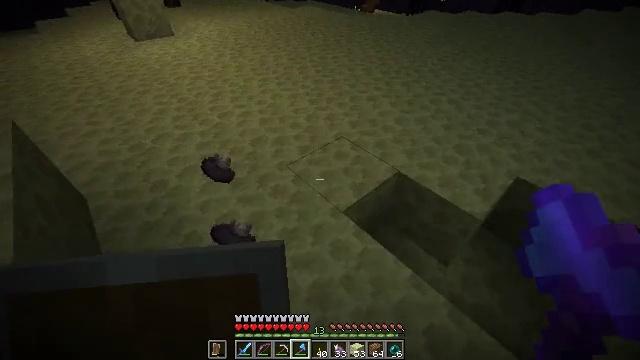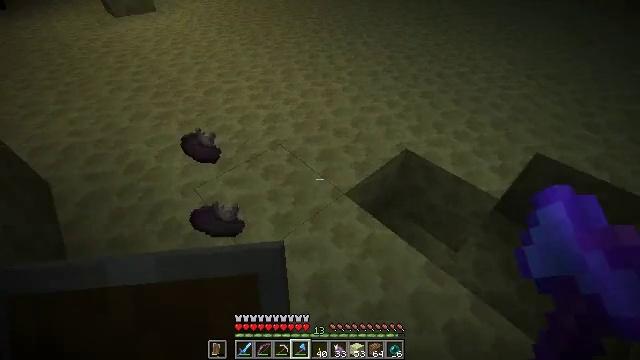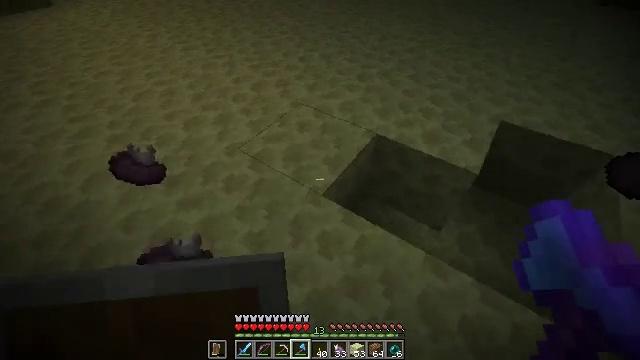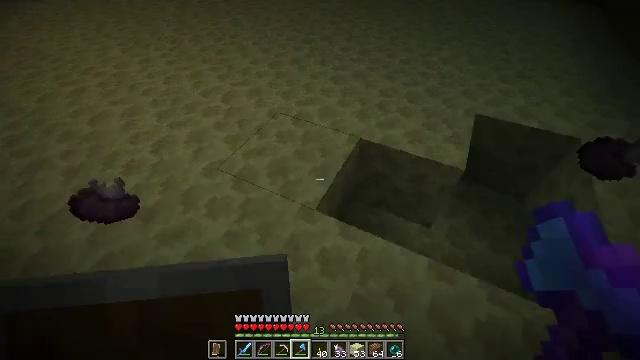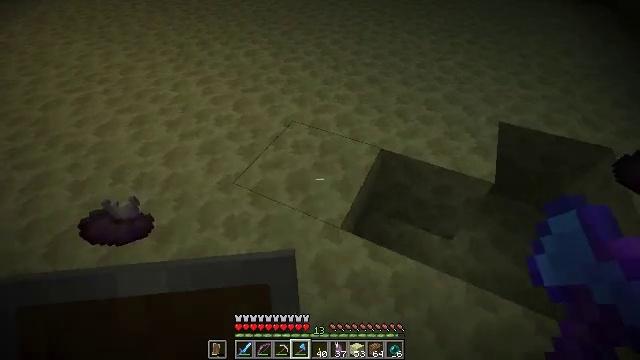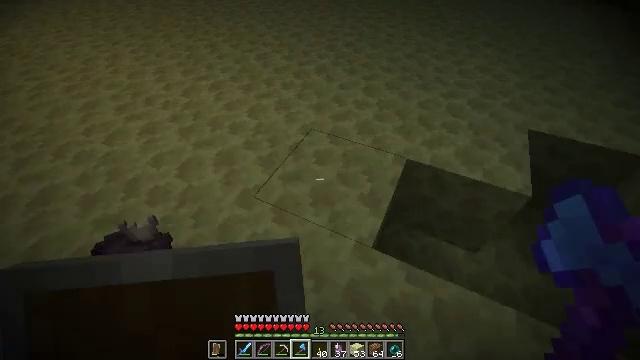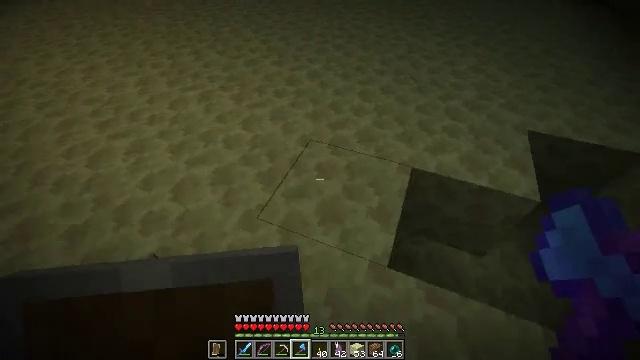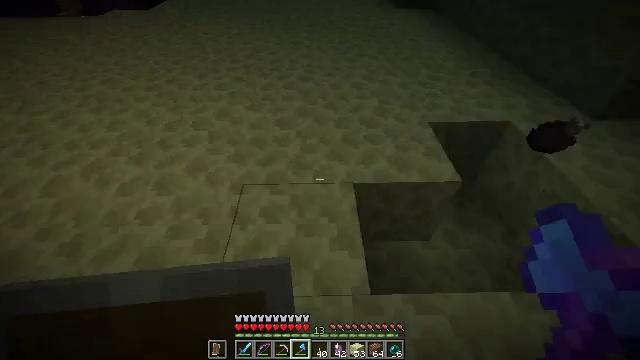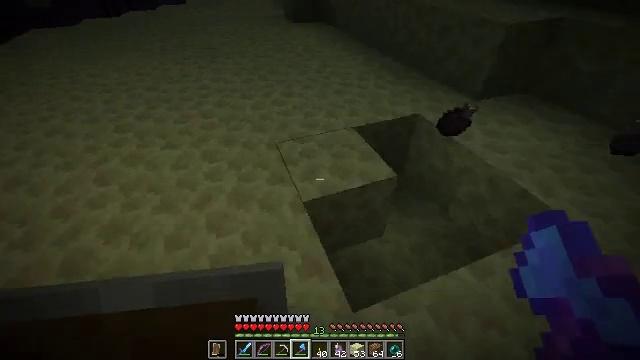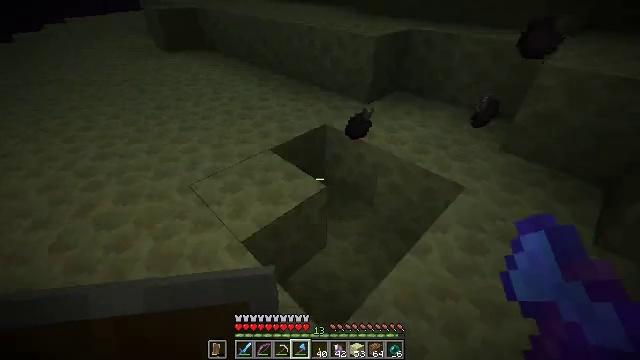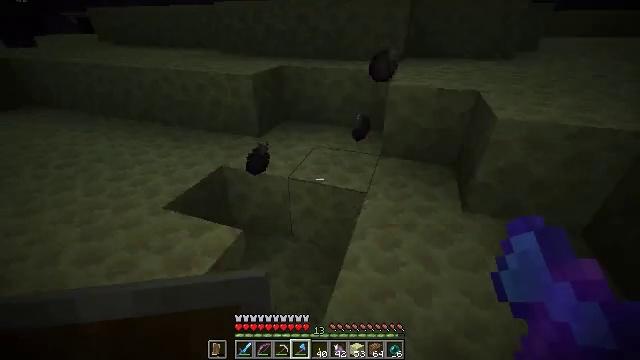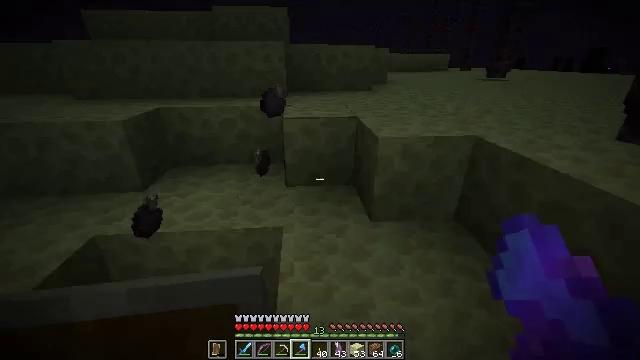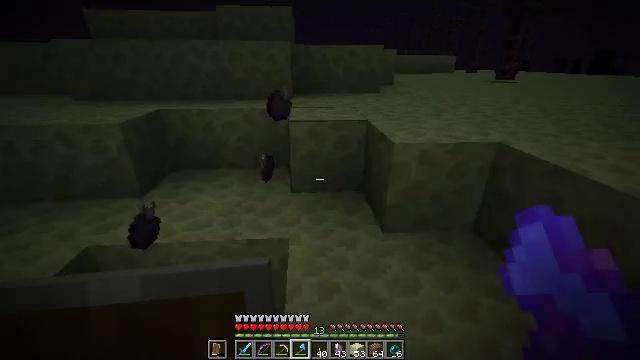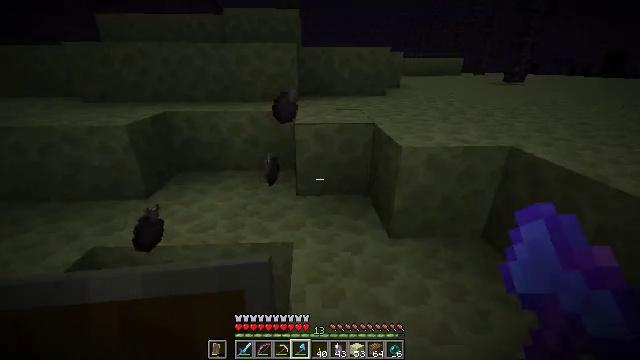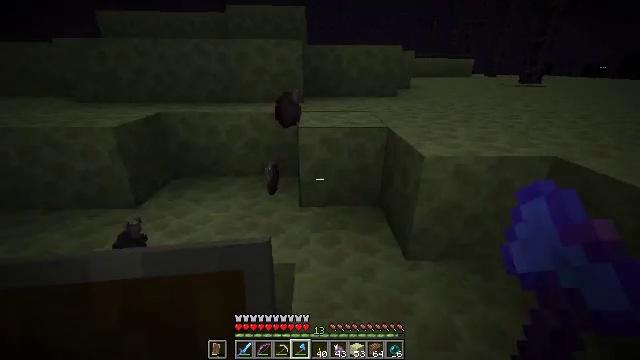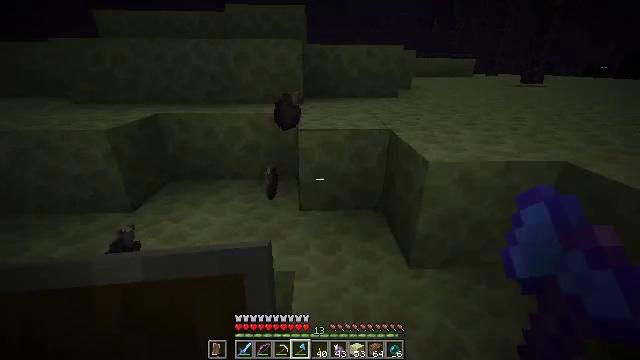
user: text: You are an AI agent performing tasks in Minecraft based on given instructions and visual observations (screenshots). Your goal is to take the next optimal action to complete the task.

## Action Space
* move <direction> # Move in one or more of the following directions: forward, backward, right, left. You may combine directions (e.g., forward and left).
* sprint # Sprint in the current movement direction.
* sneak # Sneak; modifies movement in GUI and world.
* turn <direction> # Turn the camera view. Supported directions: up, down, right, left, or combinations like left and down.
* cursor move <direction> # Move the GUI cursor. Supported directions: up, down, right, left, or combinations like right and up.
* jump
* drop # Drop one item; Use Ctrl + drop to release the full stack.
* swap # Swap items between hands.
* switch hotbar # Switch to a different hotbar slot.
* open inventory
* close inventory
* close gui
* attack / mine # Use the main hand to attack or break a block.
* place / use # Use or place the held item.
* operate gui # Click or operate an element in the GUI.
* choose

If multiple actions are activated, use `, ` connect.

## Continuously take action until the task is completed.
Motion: motion action
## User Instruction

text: Mine the chorus plant.
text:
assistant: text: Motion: move forward and move left, turn right and down
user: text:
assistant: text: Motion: move forward and move left, turn right and down
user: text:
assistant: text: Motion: move forward and move left, turn right
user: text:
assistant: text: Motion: move forward and move left
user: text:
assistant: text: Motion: move forward and move left
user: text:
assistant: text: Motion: move forward and move left, turn right
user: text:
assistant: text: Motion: move forward and move left, turn right and up
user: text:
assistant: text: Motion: move forward and move left, turn right and up
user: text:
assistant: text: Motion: move forward and move left, turn right and up
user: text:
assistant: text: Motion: move forward, turn right and up
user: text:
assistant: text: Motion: move forward, turn right and up
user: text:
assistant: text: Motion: move forward
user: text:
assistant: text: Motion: move forward, turn left
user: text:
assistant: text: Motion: move forward, turn left
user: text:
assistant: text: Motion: move forward
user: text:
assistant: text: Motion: move forward
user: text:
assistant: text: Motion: move forward, turn left
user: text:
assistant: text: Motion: move forward, turn left
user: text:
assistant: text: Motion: move forward, turn left and down
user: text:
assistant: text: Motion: move forward, turn left and down
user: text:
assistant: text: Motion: move forward, turn left and down
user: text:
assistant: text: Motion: move forward
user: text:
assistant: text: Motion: move forward
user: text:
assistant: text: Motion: move forward
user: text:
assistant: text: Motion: move forward
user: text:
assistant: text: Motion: move forward, turn right
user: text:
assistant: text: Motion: move forward, turn right
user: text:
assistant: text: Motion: move forward, turn right and up
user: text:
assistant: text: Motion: move forward, turn right and up
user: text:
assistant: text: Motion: move forward